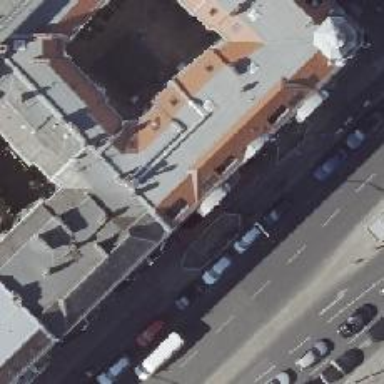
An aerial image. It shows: Restaurant.